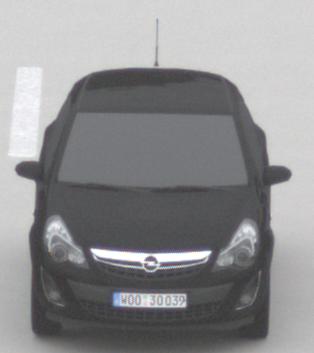
Make: Opel
Model: Corsa 1.2
Detailed model: Corsa (D)
Model produced from: 2011/01
Model produced until: 2014/08
Doors: 3
Color: black
Road condition: dry road
Daytime: midday
Contrast: low contrast